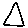
Label: triangle